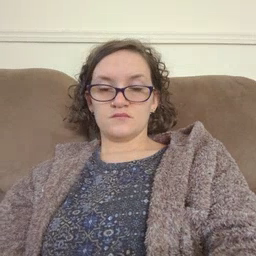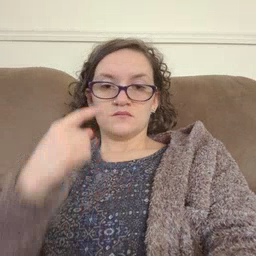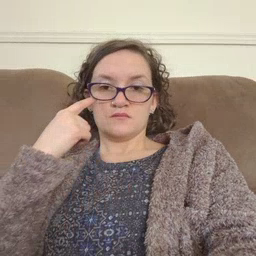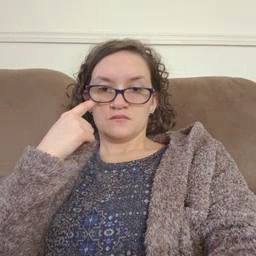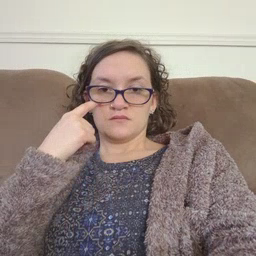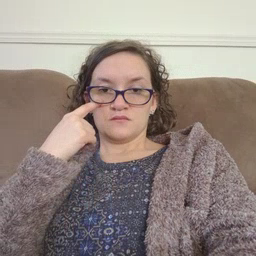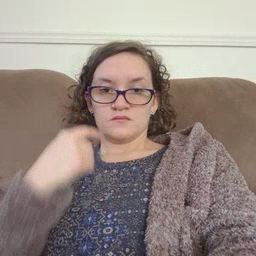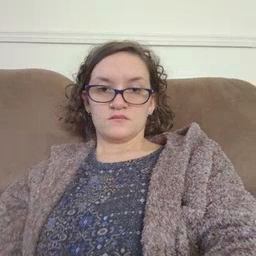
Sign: eye